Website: macys
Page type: receipt
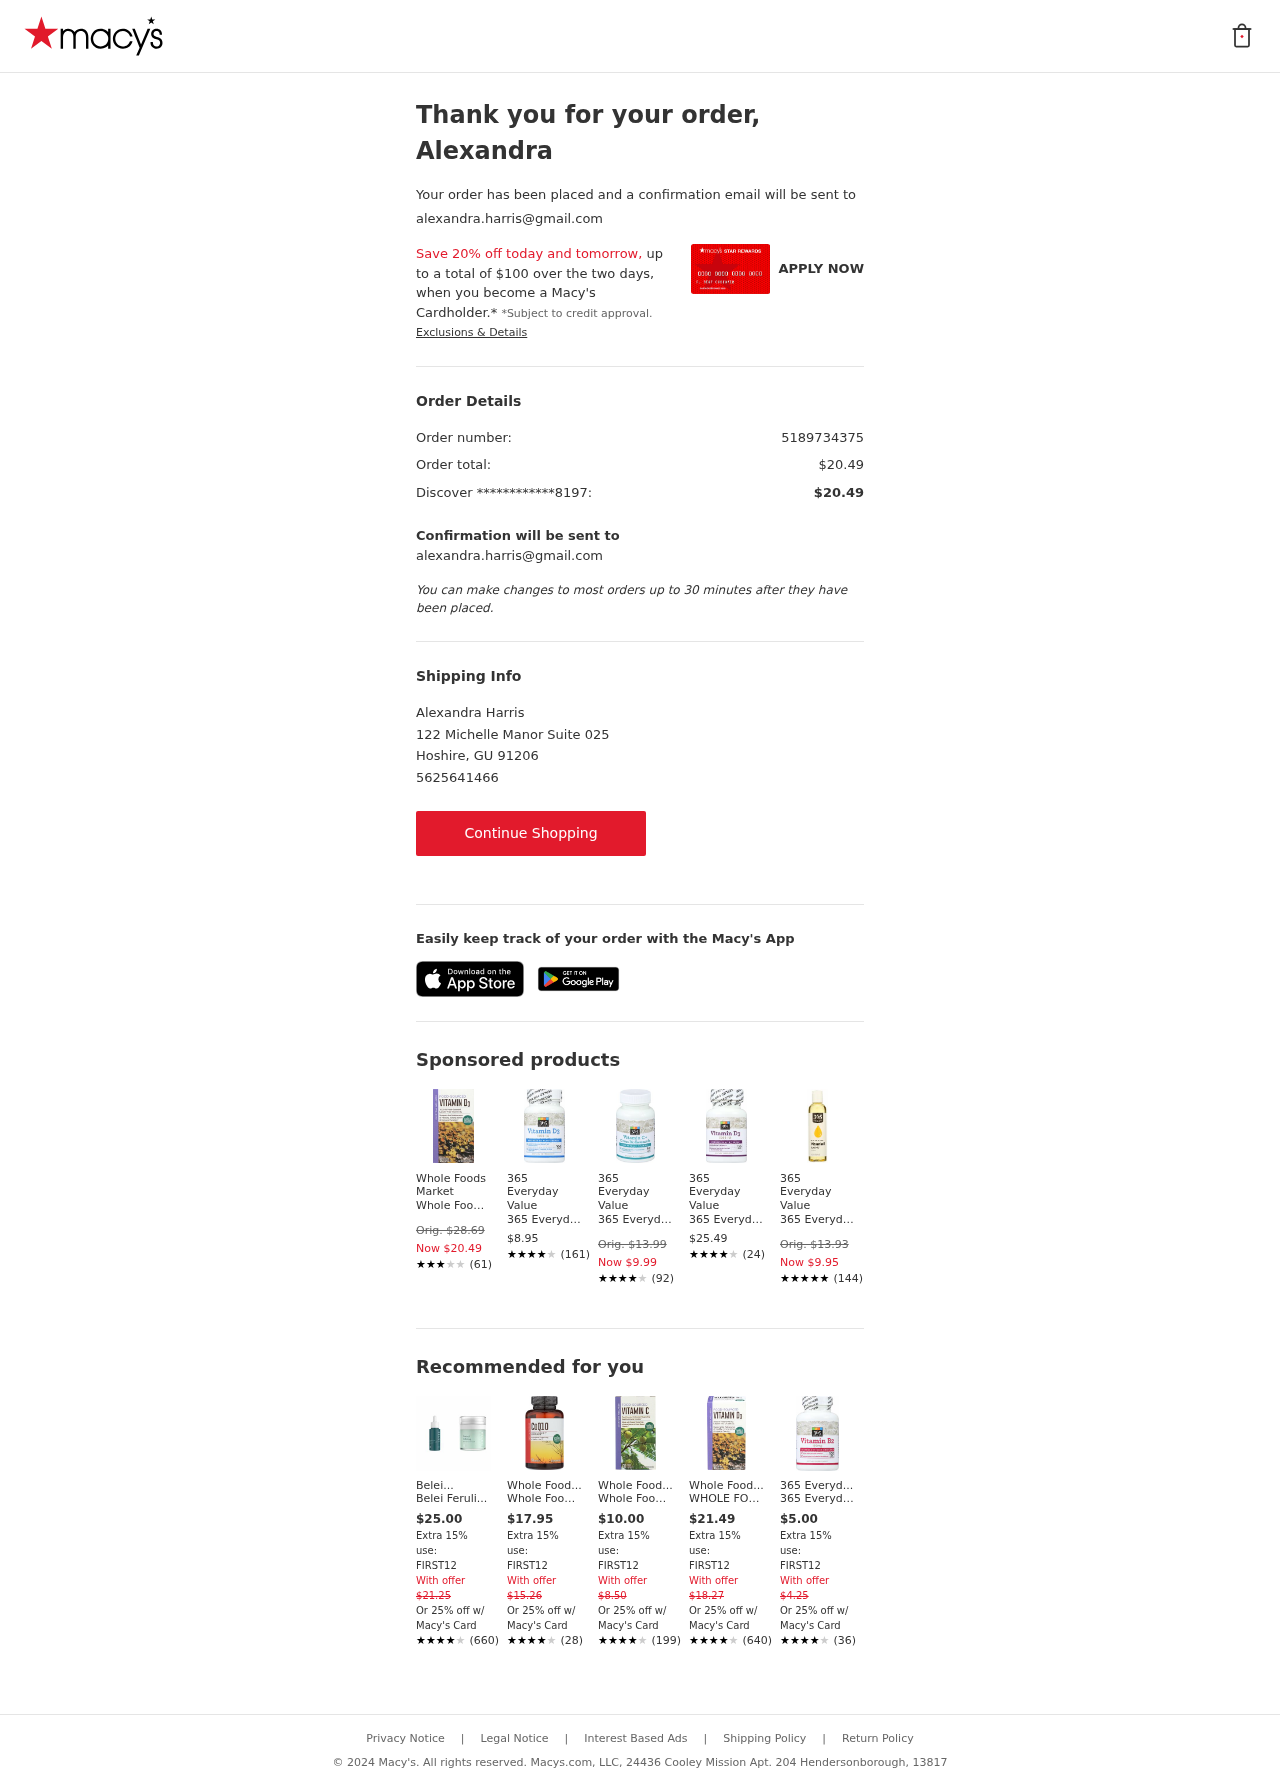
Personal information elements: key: PII_CARD_LAST4
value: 8197
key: PII_CARD_TYPE
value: Discover
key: PII_EMAIL
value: alexandra.harris@gmail.com
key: PII_FIRSTNAME
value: Alexandra
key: PII_FULLNAME
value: Alexandra Harris
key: PII_PHONE
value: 5625641466
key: PII_PROMO_CODE
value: FIRST12
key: PII_STREET
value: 122 Michelle Manor Suite 025
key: PII_EMAIL2
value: alexandra.harris@gmail.com
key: PII_CITY_STATE_ZIP
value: Hoshire, GU 91206
Product elements: key: PRODUCT10_BRAND
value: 365 Everyday Value
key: PRODUCT10_NAME
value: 365 Everyday Value, Vitamin B2 100mg, 100 ct
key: PRODUCT10_NUM_RATINGS
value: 36
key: PRODUCT10_PRICE
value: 5
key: PRODUCT10_RATING
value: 3.7
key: PRODUCT1_BRAND
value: Whole Foods Market
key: PRODUCT1_NAME
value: Whole Foods Market, Food-Sourced  Vitamin D3, 60 ct
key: PRODUCT1_NUM_RATINGS
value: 61
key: PRODUCT1_PRICE
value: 20.49
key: PRODUCT1_RATING
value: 3.4
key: PRODUCT2_BRAND
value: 365 Everyday Value
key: PRODUCT2_NAME
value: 365 Everyday Value, Vitamin D3 1000 IU, 100 ct
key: PRODUCT2_NUM_RATINGS
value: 161
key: PRODUCT2_PRICE
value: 8.95
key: PRODUCT2_RATING
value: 4.4
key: PRODUCT3_BRAND
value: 365 Everyday Value
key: PRODUCT3_NAME
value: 365 Everyday Value, Vitamin C + Citrus Bioflavonoids, 50 ct
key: PRODUCT3_NUM_RATINGS
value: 92
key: PRODUCT3_PRICE
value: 9.99
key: PRODUCT3_RATING
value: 4.3
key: PRODUCT4_BRAND
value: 365 Everyday Value
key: PRODUCT4_NAME
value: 365 Everyday Value, Vitamin D3 5000 IU, 120 ct
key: PRODUCT4_NUM_RATINGS
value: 24
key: PRODUCT4_PRICE
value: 25.49
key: PRODUCT4_RATING
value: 3.8
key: PRODUCT5_BRAND
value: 365 Everyday Value
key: PRODUCT5_NAME
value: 365 Everyday Value, Vitamin E Skin Oil 5 000 IU, 4.2 fl oz
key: PRODUCT5_NUM_RATINGS
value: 144
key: PRODUCT5_PRICE
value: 9.95
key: PRODUCT5_RATING
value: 4.5
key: PRODUCT6_BRAND
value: Belei
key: PRODUCT6_NAME
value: Belei Ferulic Acid + Vitamins C and E Serum, Fragrance Free, Paraben Free, 1 Fluid Ounce (30 mL) & R
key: PRODUCT6_NUM_RATINGS
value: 660
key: PRODUCT6_PRICE
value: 25
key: PRODUCT6_RATING
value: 4.3
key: PRODUCT7_BRAND
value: Whole Foods Market
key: PRODUCT7_NAME
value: Whole Foods Market, CoQ10 400mg Plus Vitamin E, 60 ct
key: PRODUCT7_NUM_RATINGS
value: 28
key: PRODUCT7_PRICE
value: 17.95
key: PRODUCT7_RATING
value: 4.3
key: PRODUCT8_BRAND
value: Whole Foods Market
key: PRODUCT8_NAME
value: Whole Foods Market, Food-Sourced Vitamin C, 60 ct
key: PRODUCT8_NUM_RATINGS
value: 199
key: PRODUCT8_PRICE
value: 10
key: PRODUCT8_RATING
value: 4.3
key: PRODUCT9_BRAND
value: Whole Foods Market
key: PRODUCT9_NAME
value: WHOLE FOODS MARKET Food-Sourced Vitamin D3 2000 IU, 60 CT
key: PRODUCT9_NUM_RATINGS
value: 640
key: PRODUCT9_PRICE
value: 21.49
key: PRODUCT9_RATING
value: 3.8
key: PRODUCT1_ORIGINAL_PRICE
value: Orig. $28.69
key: PRODUCT3_ORIGINAL_PRICE
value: Orig. $13.99
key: PRODUCT5_ORIGINAL_PRICE
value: Orig. $13.93
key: PRODUCT6_OFFER_PRICE
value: $21.25
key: PRODUCT7_OFFER_PRICE
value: $15.26
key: PRODUCT8_OFFER_PRICE
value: $8.50
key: PRODUCT9_OFFER_PRICE
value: $18.27
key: PRODUCT10_OFFER_PRICE
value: $4.25
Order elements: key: ORDER_ID
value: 5189734375
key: ORDER_TOTAL
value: $20.49